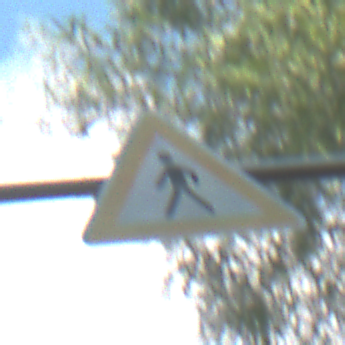
Verkehrszeichen: FussgaengerRechts
Umgebung: Outdoor, Urban
Tageszeit: MorningAfternoon
Wetter: PartlyCloudy
Licht: Natural
Jahreszeit: NotSpecified
Kontrast: LowContrast